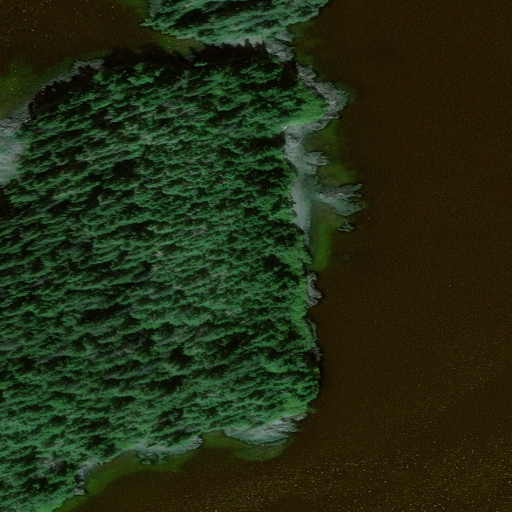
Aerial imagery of island in Alaska named Aguliak Island containing only unknown